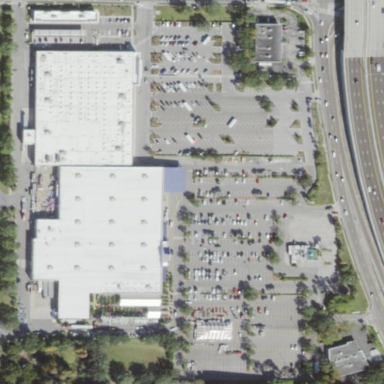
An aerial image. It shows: Retail area.